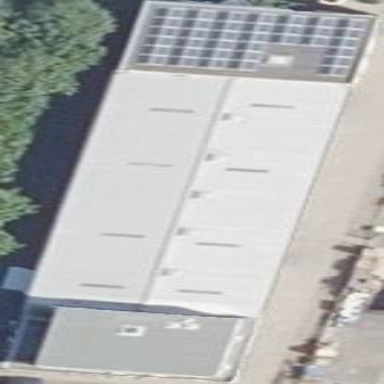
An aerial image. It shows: Industrial building.